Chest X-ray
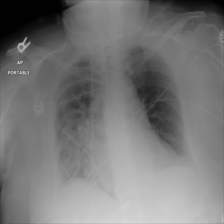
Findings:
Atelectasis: negative
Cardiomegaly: negative
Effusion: negative
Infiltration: negative
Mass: negative
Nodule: negative
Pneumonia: negative
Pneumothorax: negative
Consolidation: negative
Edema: negative
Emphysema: negative
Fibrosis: negative
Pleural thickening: negative
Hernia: negative